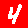
Digit: 4